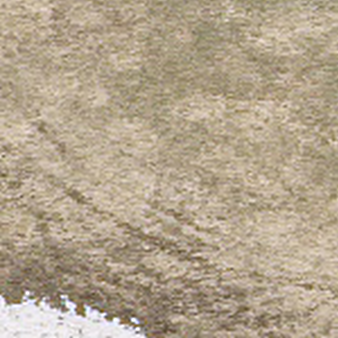
Label: other